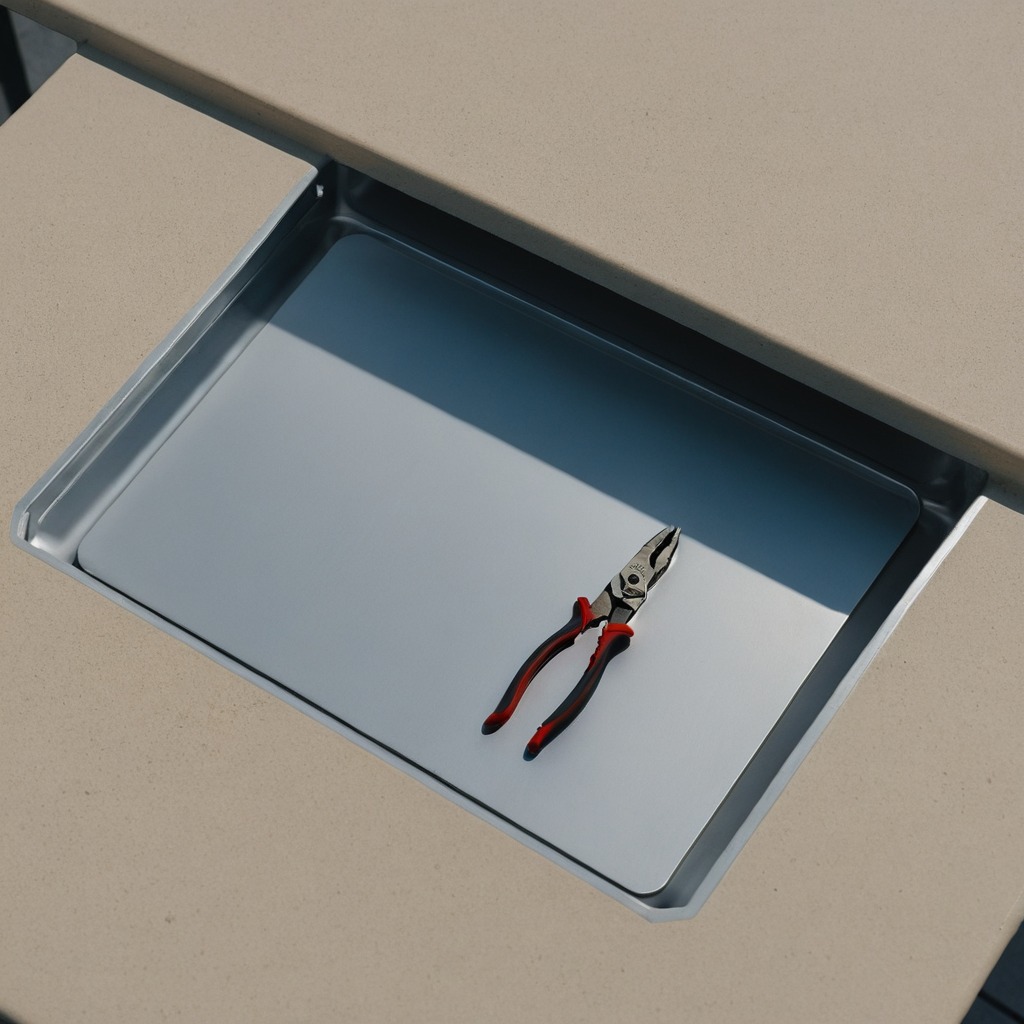
A plier is lying on a table.